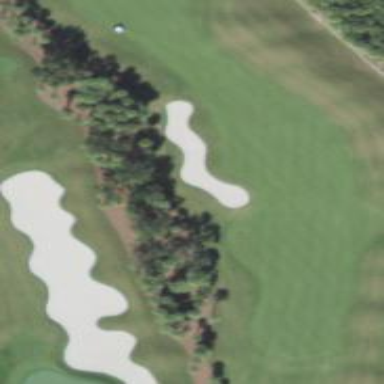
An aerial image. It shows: Golf bunker filled with sandy terrain.